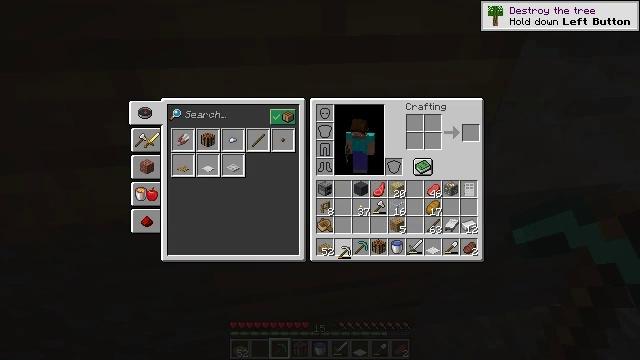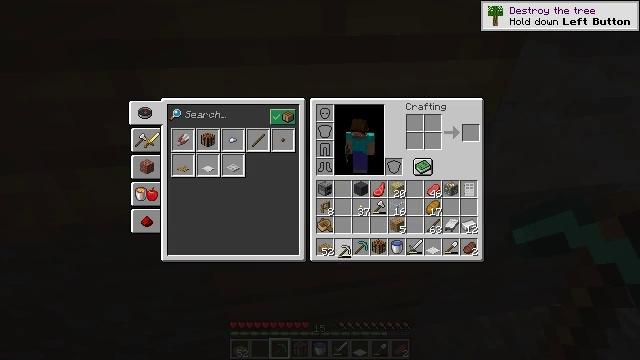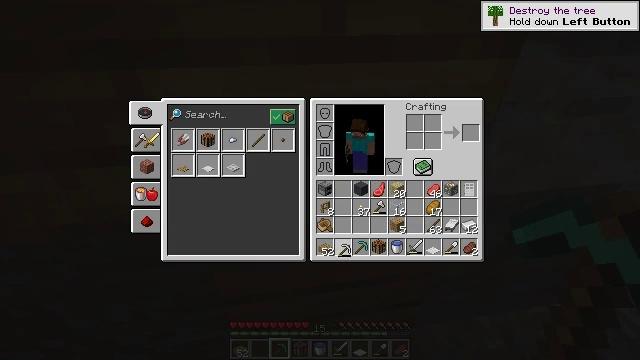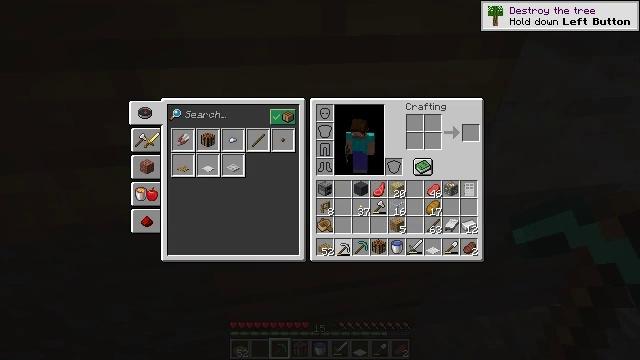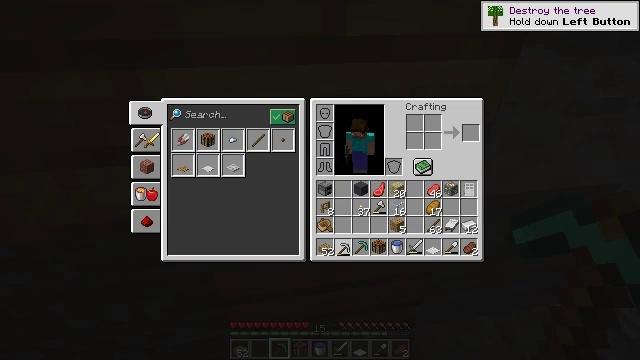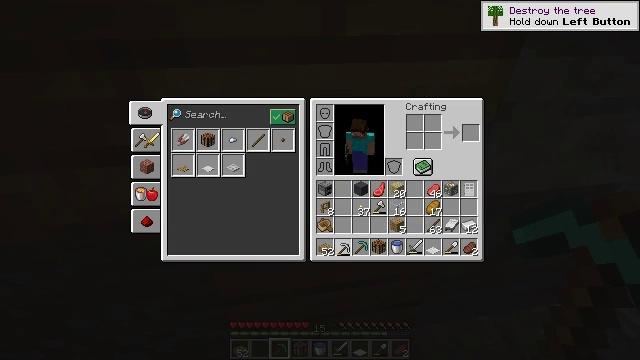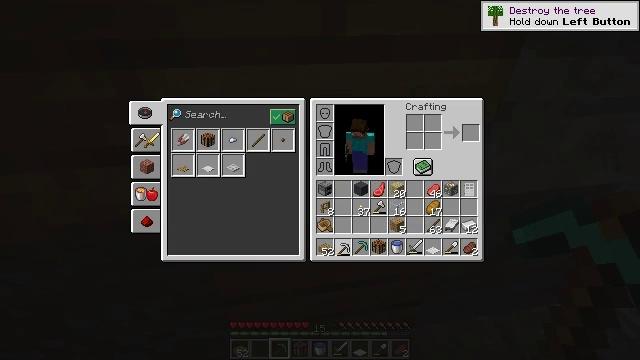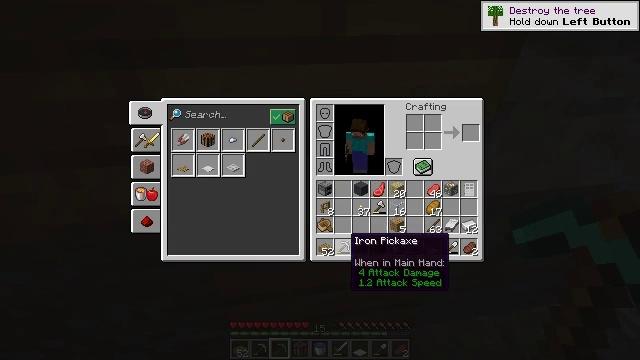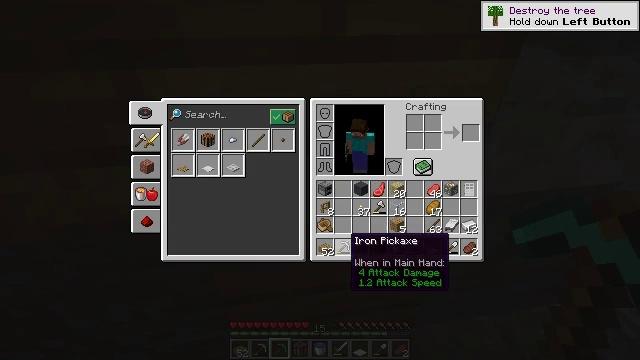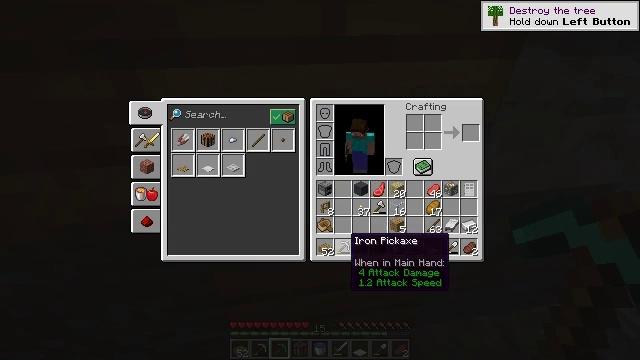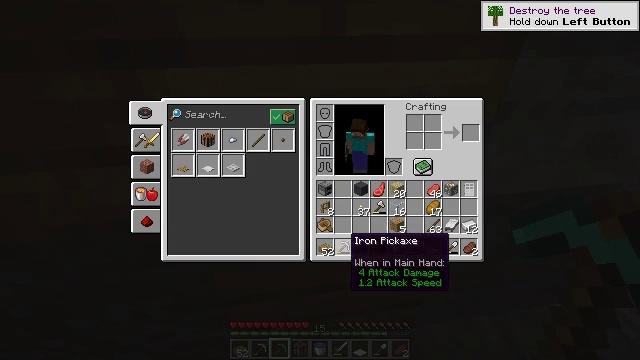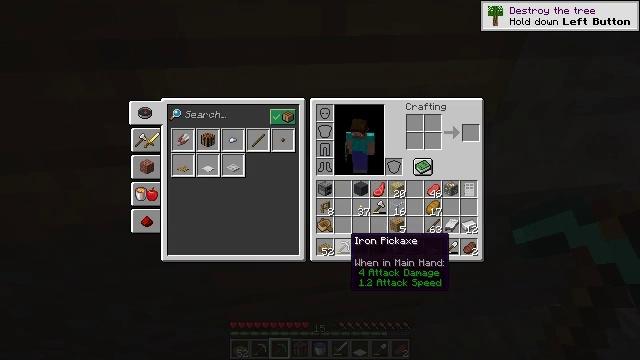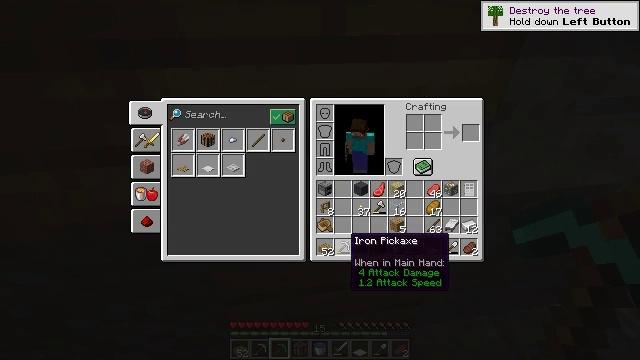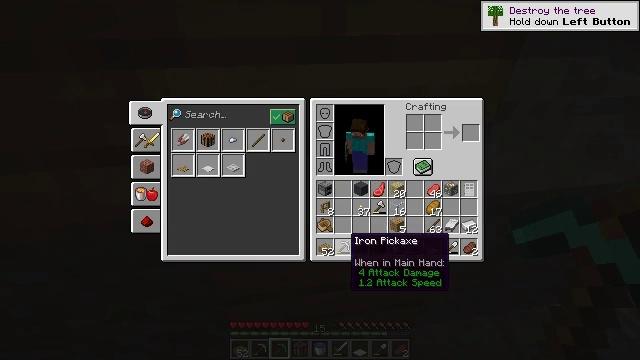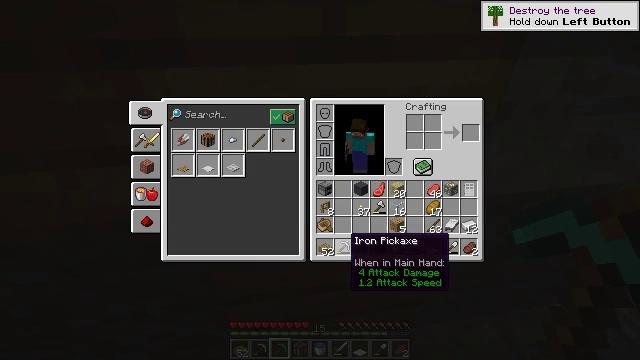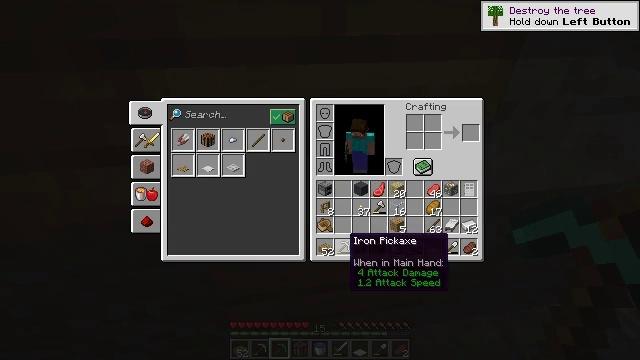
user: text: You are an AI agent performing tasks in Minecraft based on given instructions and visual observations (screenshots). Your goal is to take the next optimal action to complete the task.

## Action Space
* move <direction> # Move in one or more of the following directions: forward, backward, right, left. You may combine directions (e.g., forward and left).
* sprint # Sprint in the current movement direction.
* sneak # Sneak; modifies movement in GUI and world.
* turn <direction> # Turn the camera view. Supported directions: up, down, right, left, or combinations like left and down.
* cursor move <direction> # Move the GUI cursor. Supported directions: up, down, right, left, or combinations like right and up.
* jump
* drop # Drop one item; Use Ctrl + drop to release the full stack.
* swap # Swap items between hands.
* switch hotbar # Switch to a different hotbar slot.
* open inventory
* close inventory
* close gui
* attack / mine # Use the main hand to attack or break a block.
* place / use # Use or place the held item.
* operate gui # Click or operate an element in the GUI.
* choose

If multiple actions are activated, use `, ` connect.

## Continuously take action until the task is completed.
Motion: motion action
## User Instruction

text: Collect the oak planks from the structure.
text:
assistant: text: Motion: no_op
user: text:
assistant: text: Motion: no_op
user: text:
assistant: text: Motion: no_op
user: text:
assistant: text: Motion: operate gui
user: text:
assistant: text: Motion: operate gui
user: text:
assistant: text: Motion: operate gui
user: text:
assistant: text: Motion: no_op
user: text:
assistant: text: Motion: no_op
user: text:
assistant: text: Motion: no_op
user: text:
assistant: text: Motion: no_op
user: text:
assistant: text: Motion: no_op
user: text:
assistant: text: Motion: no_op
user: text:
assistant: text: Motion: no_op
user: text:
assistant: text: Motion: no_op
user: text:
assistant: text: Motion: no_op
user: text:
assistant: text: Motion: no_op
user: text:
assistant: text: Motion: no_op
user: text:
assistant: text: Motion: no_op
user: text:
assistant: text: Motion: no_op
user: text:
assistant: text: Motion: no_op
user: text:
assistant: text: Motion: no_op
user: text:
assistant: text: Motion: no_op
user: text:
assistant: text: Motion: no_op
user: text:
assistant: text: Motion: no_op
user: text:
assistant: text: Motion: close inventory
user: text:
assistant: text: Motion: close inventory
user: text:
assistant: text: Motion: close inventory
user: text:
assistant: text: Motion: close inventory
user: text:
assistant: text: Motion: no_op
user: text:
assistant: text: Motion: no_op